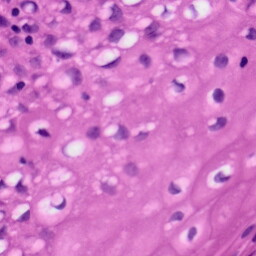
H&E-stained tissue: Tonsil